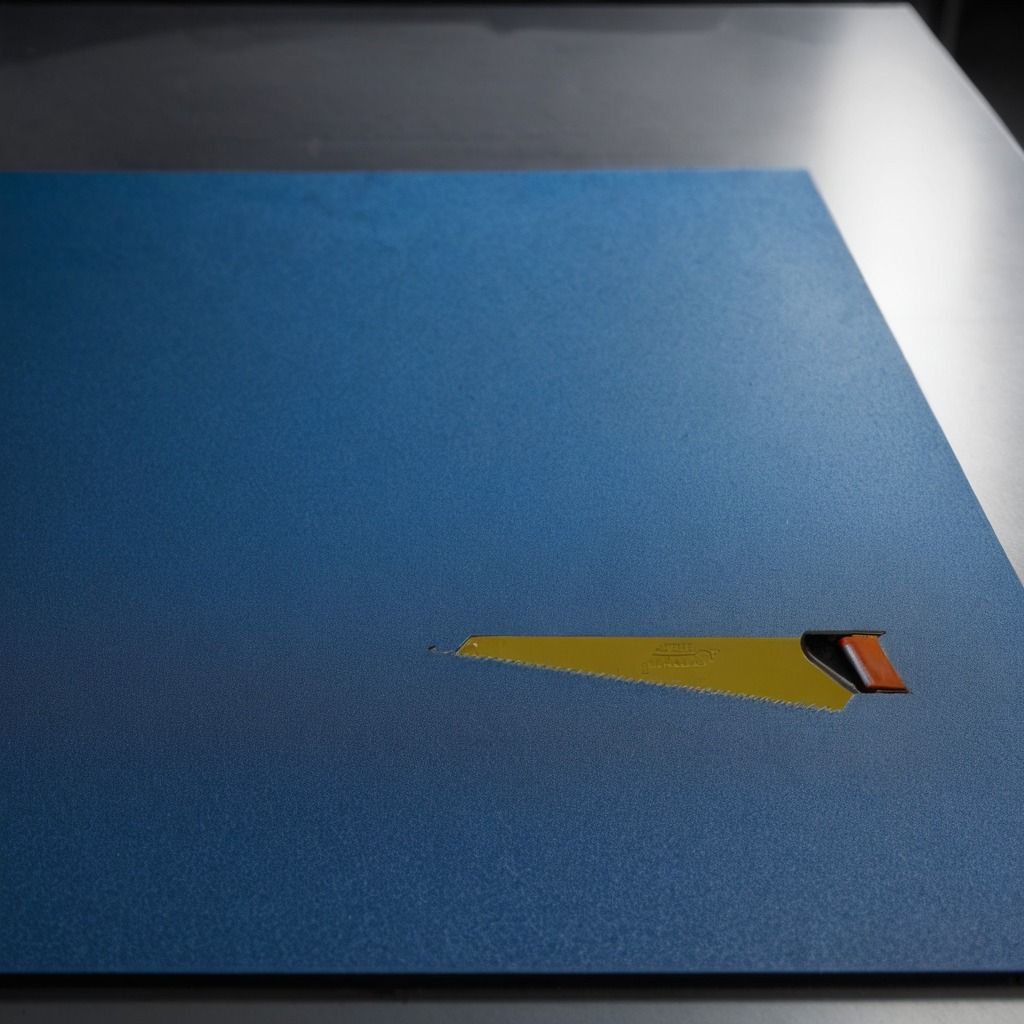
A metal saw is lying on a clean granite tabletop covered with a blue rubber mat inside a workshop under bright overhead lighting crisp shadows high clarity worn but beneath the mat.